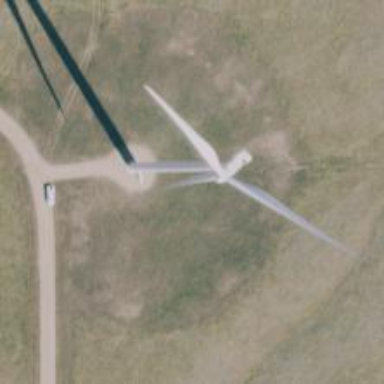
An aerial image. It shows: Wind generator using horizontal axis wind turbines.